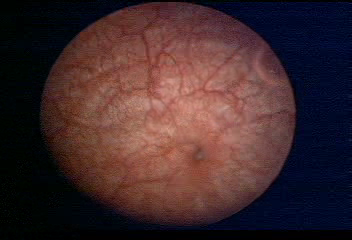
Modality: WLC
Class: Normal mucosa
Bladder cancer association: No